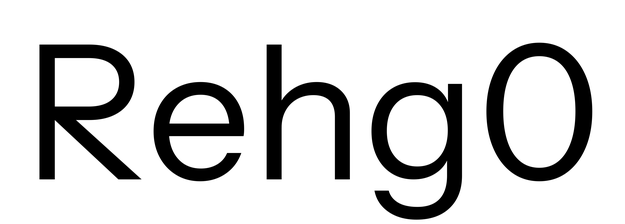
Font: InstrumentSans_Regular